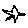
Label: star